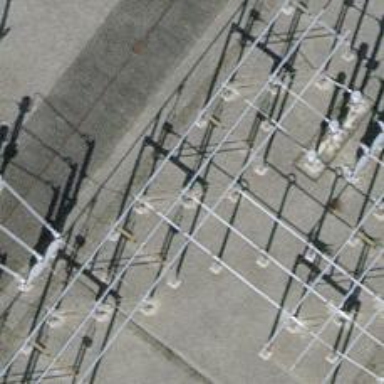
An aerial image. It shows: Busbar power line.